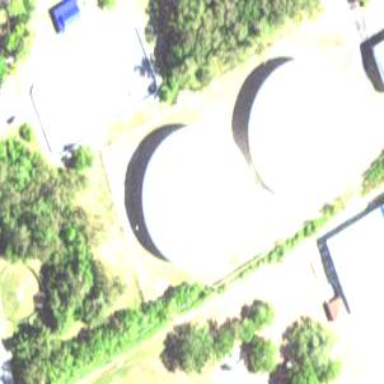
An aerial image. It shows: Water works facility.